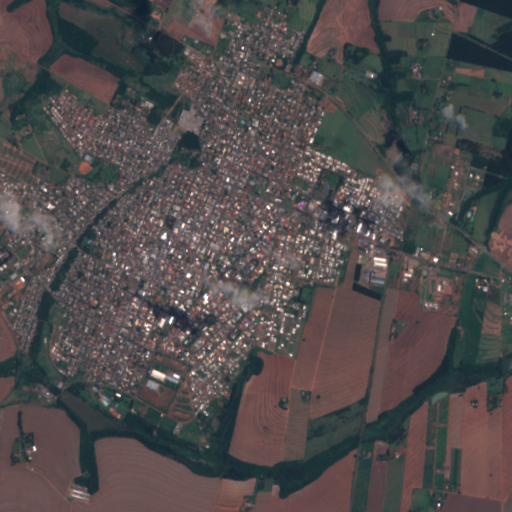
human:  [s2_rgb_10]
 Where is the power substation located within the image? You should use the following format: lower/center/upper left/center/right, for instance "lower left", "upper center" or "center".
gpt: The power substation is located in the upper left of the image.
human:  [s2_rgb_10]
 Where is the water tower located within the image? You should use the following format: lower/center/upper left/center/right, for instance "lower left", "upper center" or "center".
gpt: The water tower is located in the center left of the image.
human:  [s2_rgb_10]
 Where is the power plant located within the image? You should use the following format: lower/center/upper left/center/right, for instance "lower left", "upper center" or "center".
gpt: There is no power plant in the image.